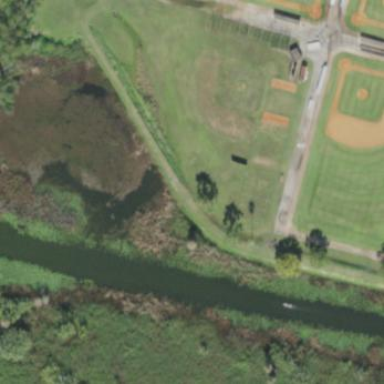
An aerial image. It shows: Baseball pitch for leisure land activities.